Question: I want the section of this fish if its outside parent, be hidden.
This fish Css code is this
'''
.fish {
width: 150px;
height: 150px;
position: absolute;
}
'''
This is jQuery mini project

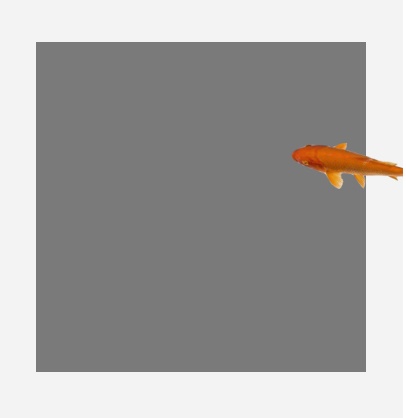
Answer: Just give 'overflow: hidden; position: relative' to the parent:
'''
.parent {
overflow: hidden;
position: relative
}
'''
'''
.parent {
position: relative;
overflow: hidden;
width: 100px;
height: 100px;
background: #ccf;
border: 5px solid #900;
}
.parent img {
left: 25%;
top: 25%;
position: absolute;
}
'''
'''
<div class="parent">
<img src="//placehold.it/100x50?text=Fish" />
</div>
'''
Check out without the given styles:
'''
.parent {
width: 100px;
height: 100px;
background: #ccf;
border: 5px solid #900;
position: relative;
}
.parent img {
left: 25%;
top: 25%;
position: absolute;
}
'''
'''
<div class="parent">
<img src="//placehold.it/100x50?text=Fish" />
</div>
'''
Before:
<URL>
After:
<URL>